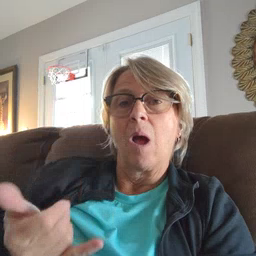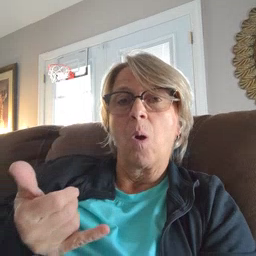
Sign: now